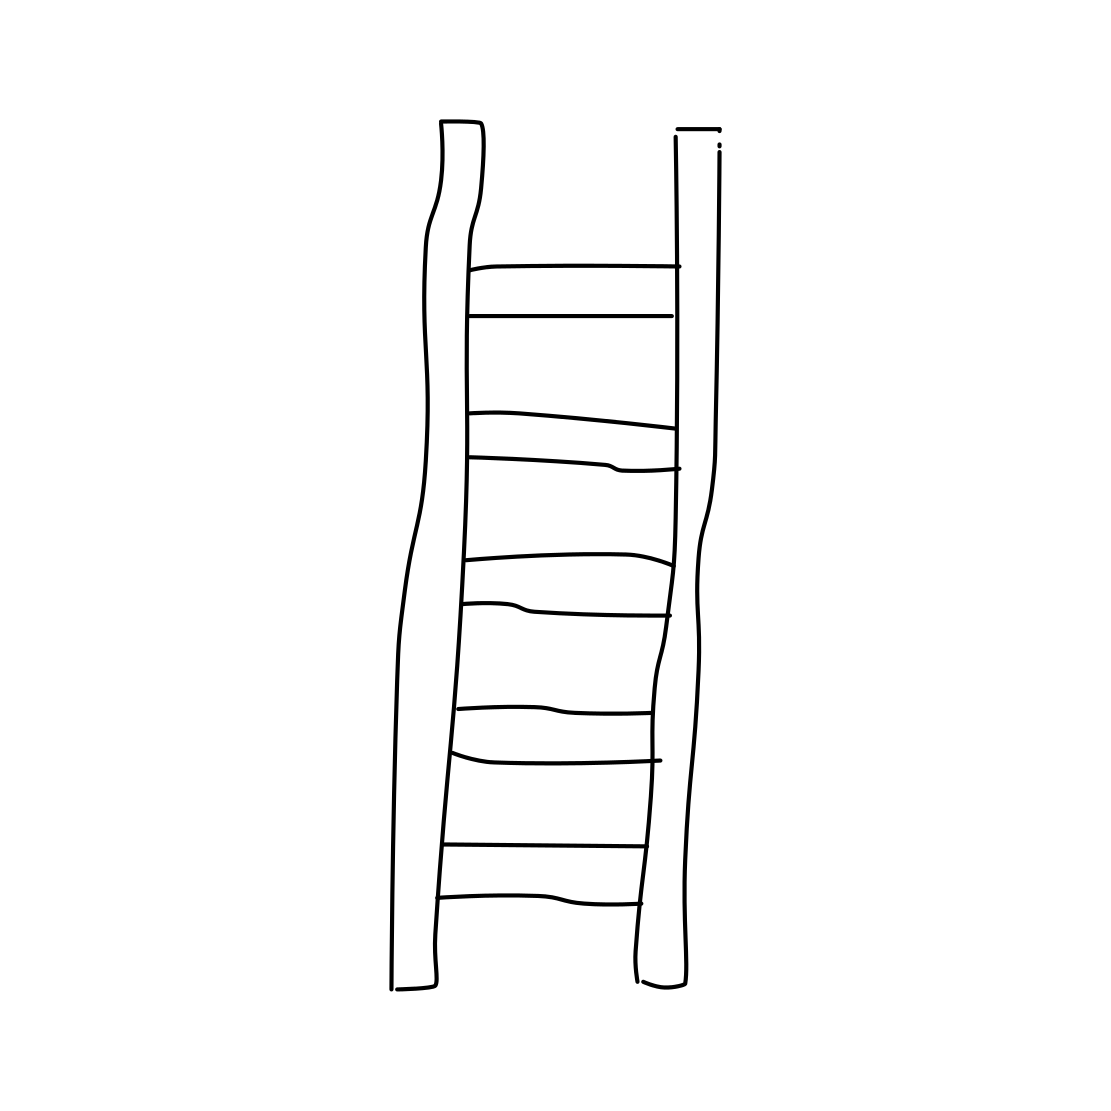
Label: ladder